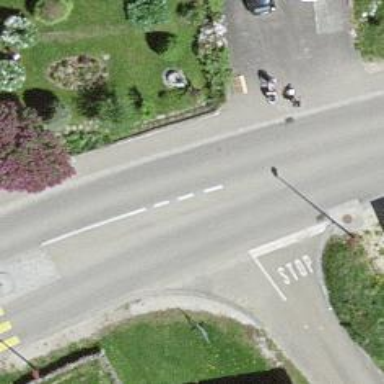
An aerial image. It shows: Road with stop sign.